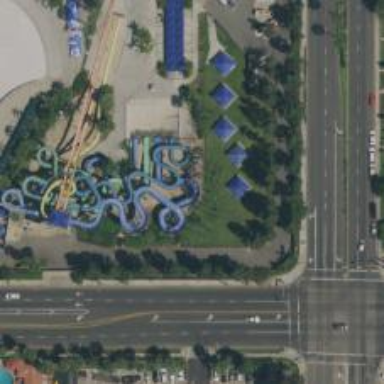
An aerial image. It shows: Water slide attraction.